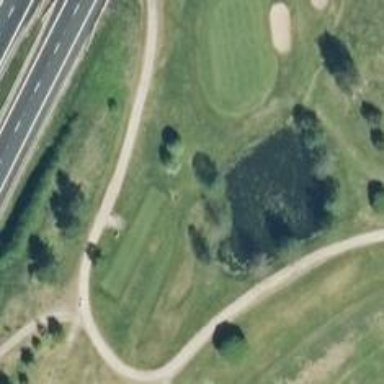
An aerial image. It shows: Golf tee.